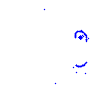
Particle: kaon